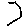
Label: hexagon